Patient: sex F, age 68
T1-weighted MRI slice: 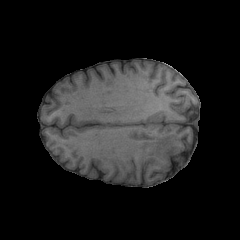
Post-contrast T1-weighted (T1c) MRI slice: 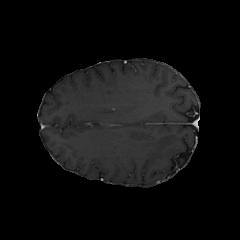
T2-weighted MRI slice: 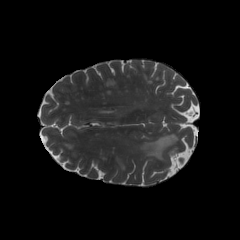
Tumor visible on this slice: yes
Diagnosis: Glioblastoma, IDH-wildtype
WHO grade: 4